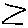
Label: zigzag